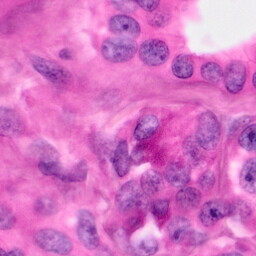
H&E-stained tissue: Pancreatic